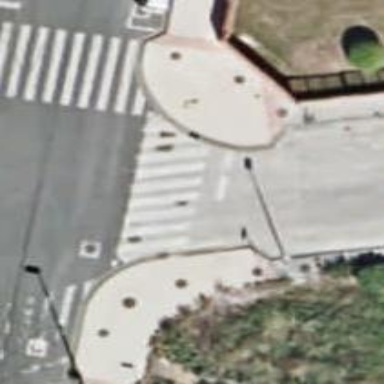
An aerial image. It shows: Zebra crossing on the road.